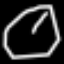
Label: clock